Question: I have Javascript code which finds a particular word within a paragraph. I have two words 'Stock' and 'Stocktaking', which are required to be searched within a paragraph. However, if only Stocktaking is there in the paragraph it searches and shows 'Stock' and not stocktaking as a whole help.

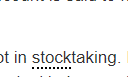
Answer: '(Stock|Stocktaking)/i'
- ''- '(stock|stocktaking)''stock''stocktaking'- 'i''i'
<URL>
In case you want to read more about word boundary you should go through this link <URL>